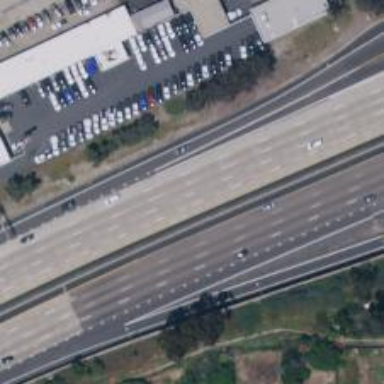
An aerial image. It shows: Motorway.